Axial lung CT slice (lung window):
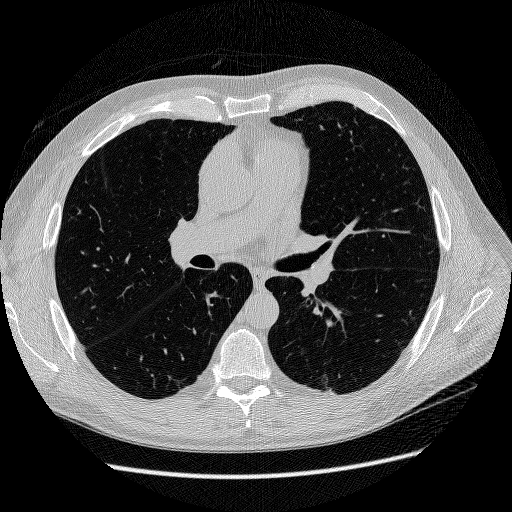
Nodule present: no